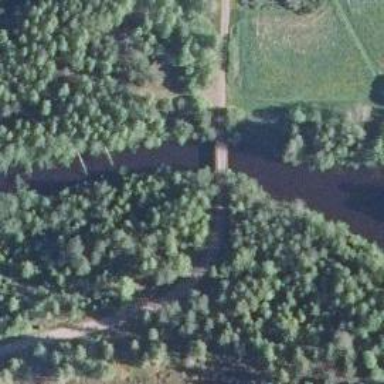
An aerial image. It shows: Unclassified road with bridge.